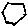
Label: hexagon